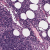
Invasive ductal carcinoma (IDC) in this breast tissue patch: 0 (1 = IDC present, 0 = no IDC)